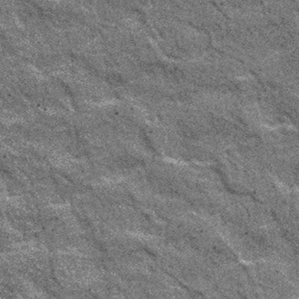
Label: frost